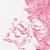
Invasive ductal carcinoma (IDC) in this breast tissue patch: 0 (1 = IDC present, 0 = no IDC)